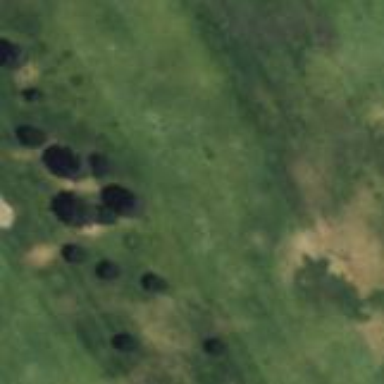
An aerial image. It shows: Scenic golf fairway.